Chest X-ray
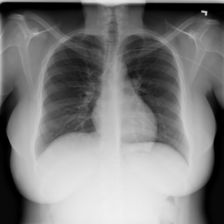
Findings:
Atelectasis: negative
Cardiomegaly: negative
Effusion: negative
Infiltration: positive
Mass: negative
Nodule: negative
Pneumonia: negative
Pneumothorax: negative
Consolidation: negative
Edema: negative
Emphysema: negative
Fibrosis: negative
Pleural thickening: negative
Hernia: negative